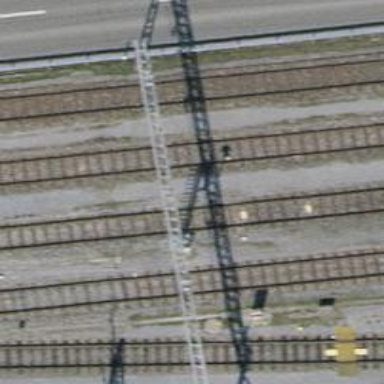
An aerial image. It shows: Railway signal.